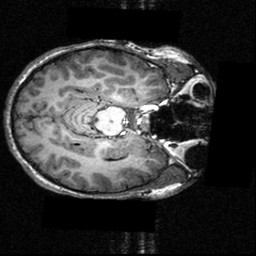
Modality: T1w
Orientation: axial
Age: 12
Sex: male
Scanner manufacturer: siemens
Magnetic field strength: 3.951 T
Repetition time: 1.5 s
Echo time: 0.00335 s